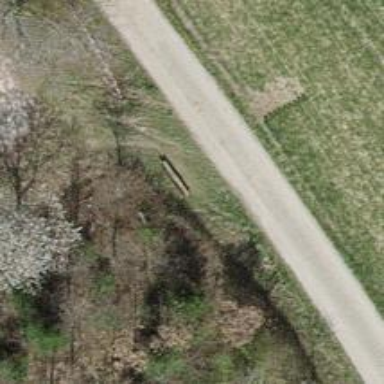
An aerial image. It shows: Bench.